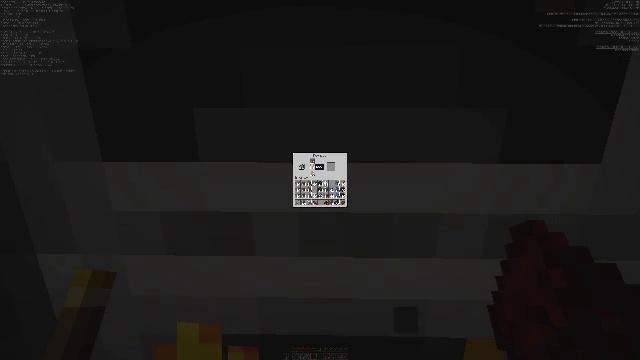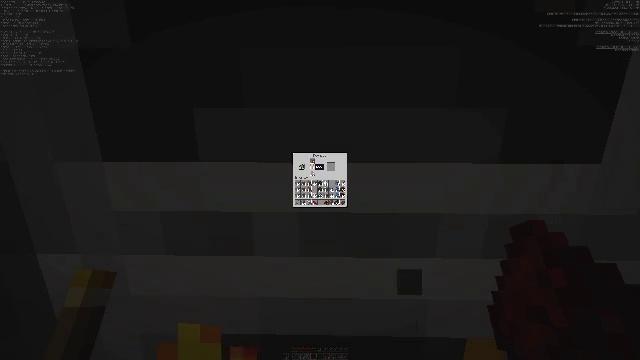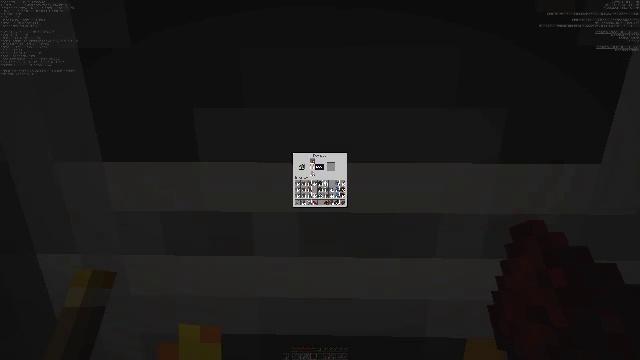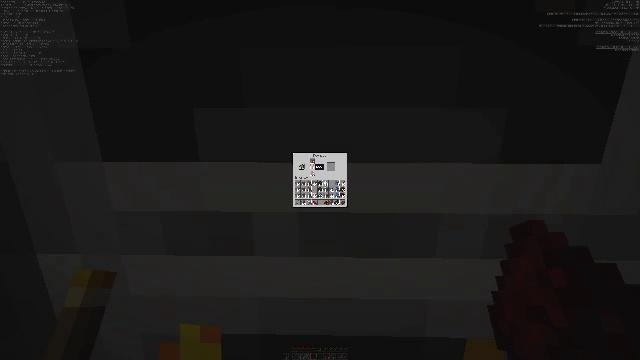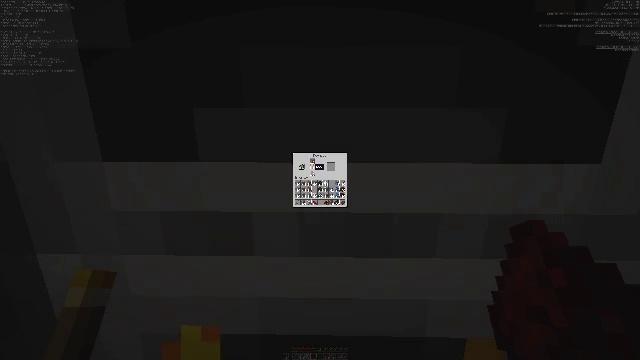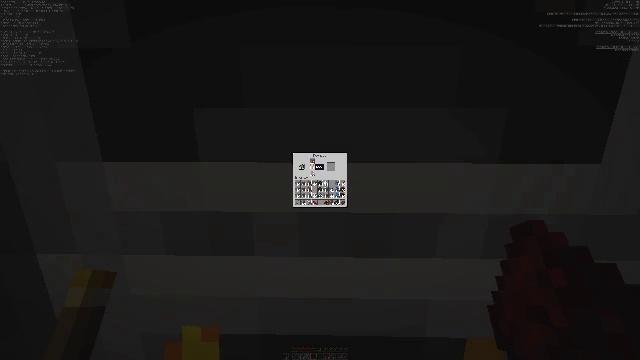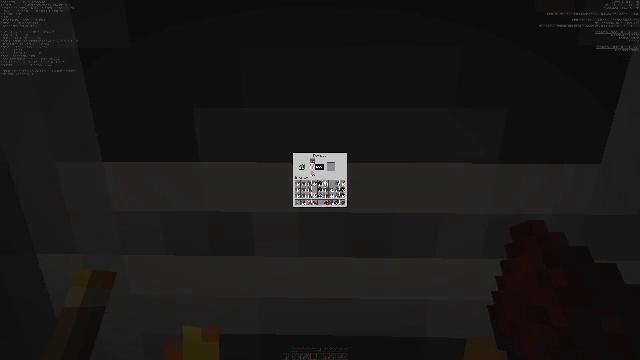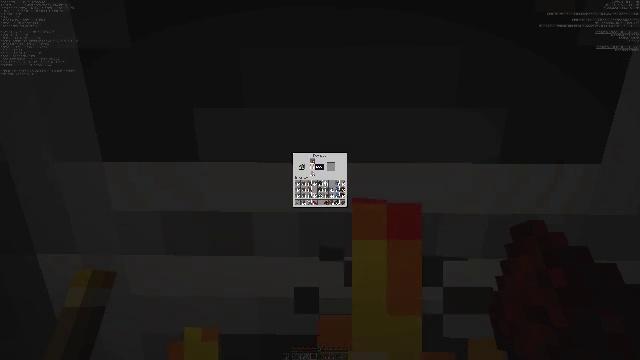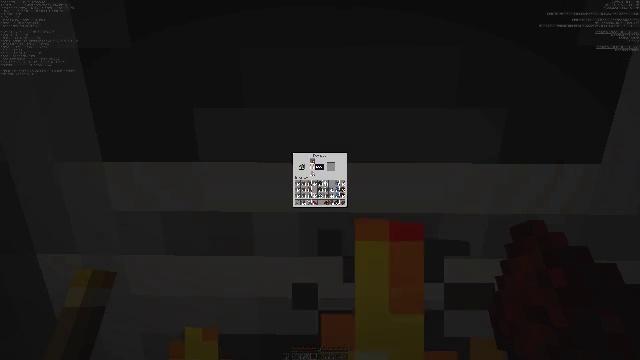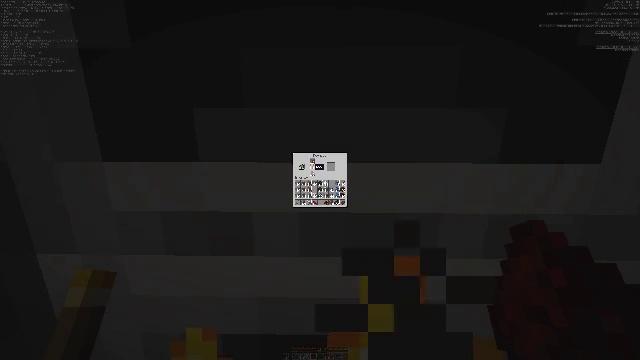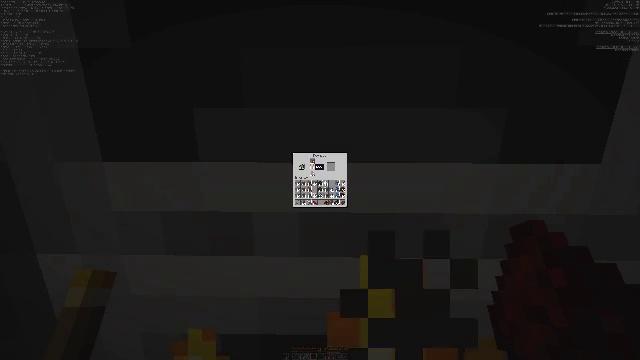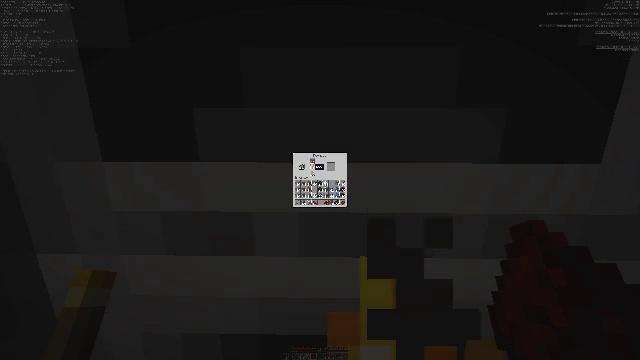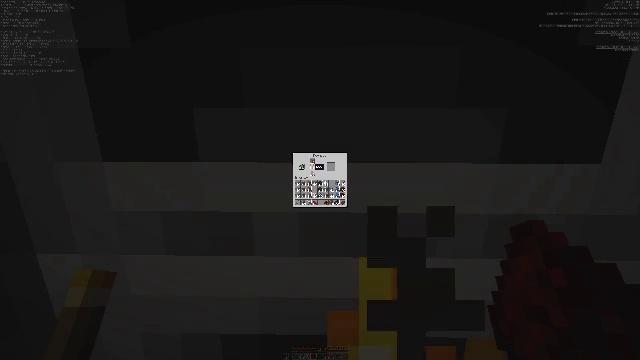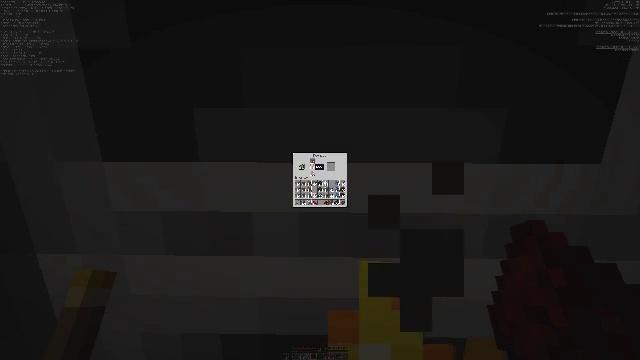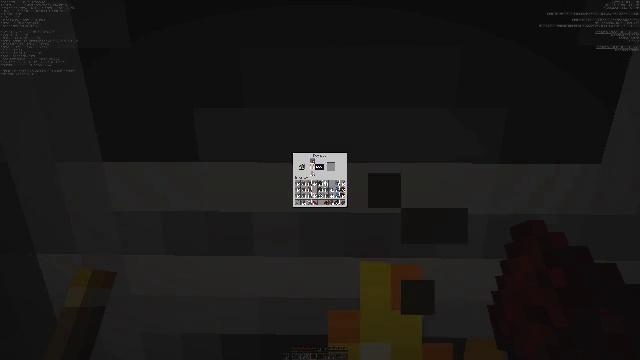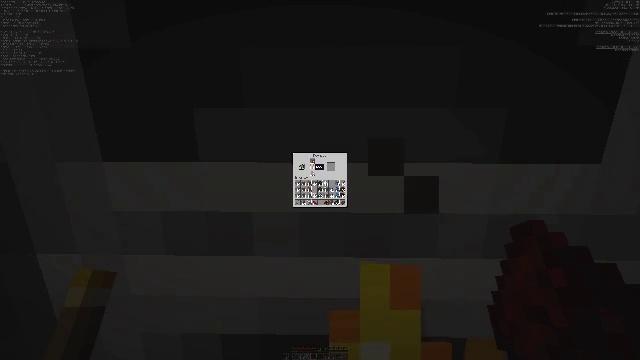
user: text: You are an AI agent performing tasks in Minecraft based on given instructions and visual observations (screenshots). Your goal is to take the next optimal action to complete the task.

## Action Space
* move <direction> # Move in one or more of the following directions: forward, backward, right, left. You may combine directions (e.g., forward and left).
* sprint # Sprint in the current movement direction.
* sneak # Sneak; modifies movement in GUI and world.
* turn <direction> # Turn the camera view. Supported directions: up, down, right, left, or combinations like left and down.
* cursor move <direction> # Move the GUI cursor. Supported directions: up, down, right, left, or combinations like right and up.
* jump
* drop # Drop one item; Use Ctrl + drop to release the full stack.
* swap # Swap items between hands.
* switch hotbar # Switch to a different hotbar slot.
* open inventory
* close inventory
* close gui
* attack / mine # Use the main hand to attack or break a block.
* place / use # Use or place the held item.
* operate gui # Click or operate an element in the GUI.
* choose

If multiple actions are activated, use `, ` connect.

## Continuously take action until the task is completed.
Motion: motion action
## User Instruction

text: Get an iron ingot by cooking iron ore.
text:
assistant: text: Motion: no_op
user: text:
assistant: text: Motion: no_op
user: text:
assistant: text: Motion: no_op
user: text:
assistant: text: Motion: no_op
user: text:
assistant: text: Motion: no_op
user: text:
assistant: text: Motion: no_op
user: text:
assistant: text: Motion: no_op
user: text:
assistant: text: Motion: no_op
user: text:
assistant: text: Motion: no_op
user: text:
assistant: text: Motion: no_op
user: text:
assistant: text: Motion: no_op
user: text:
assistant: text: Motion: no_op
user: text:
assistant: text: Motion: no_op
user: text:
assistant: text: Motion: no_op
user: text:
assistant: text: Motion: no_op
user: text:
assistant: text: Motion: no_op
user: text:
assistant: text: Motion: no_op
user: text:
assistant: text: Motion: no_op
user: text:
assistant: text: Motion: no_op
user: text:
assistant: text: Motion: no_op
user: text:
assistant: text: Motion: no_op
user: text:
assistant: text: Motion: no_op
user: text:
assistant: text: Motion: no_op
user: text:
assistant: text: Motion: no_op
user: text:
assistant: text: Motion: no_op
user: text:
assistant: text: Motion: no_op
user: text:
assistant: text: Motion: no_op
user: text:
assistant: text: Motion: no_op
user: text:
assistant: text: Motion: no_op
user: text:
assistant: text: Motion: no_op